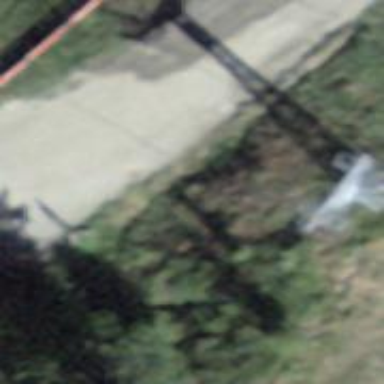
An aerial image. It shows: Pylon used for aerialway.